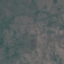
Land use / land cover class: HerbaceousVegetation